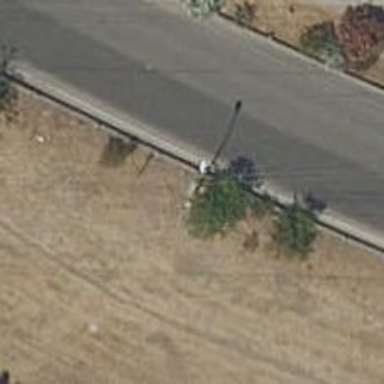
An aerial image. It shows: Pole serving as support.